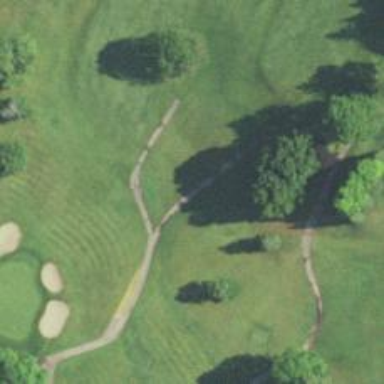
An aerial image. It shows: Path for both roads and golfers.